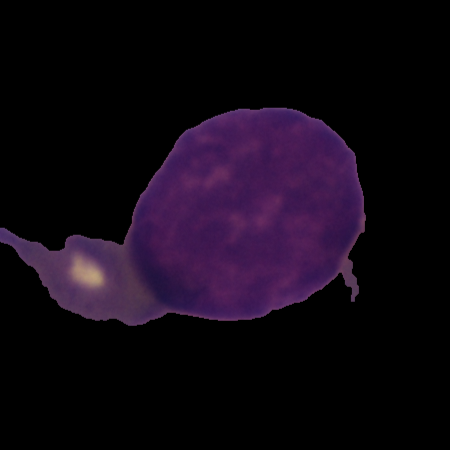
Label: cancer